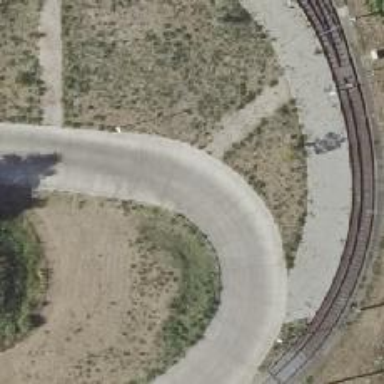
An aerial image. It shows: Concrete service road.